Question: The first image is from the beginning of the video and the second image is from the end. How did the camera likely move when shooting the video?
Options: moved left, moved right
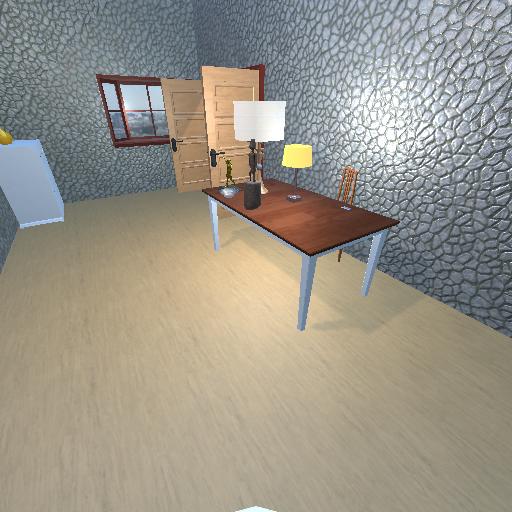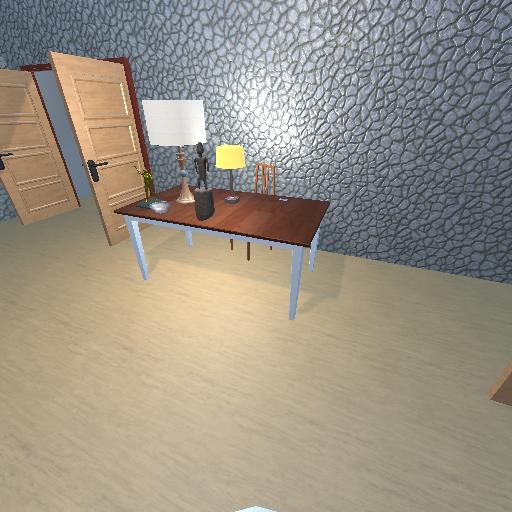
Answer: moved left